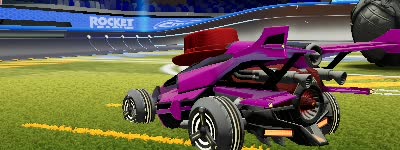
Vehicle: aftershock